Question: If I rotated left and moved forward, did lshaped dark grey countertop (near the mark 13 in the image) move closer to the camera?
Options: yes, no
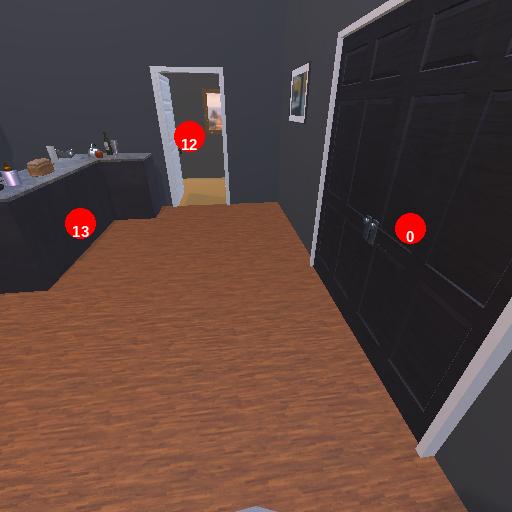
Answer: yes